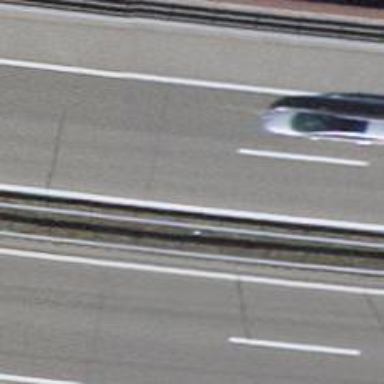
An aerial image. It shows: Asphalt motorway.